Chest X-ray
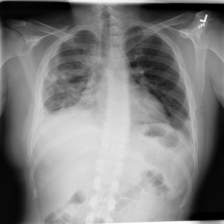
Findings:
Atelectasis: negative
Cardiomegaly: negative
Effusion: negative
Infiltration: negative
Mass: negative
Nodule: negative
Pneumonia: negative
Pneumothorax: negative
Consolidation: negative
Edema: negative
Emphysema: negative
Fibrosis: negative
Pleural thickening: negative
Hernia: negative